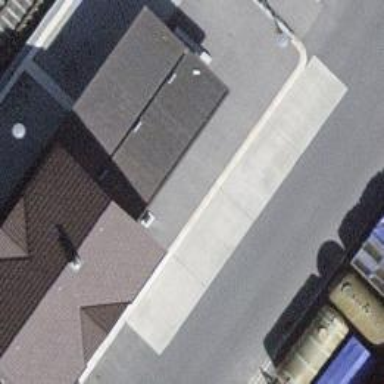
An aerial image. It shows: Bus stop equipped with public transport stop position.